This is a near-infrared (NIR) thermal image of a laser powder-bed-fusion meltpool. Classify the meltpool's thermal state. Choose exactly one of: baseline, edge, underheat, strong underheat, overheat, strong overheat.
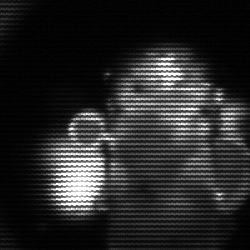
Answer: strong underheat